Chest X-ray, AP view. Patient: 66 years old, sex F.
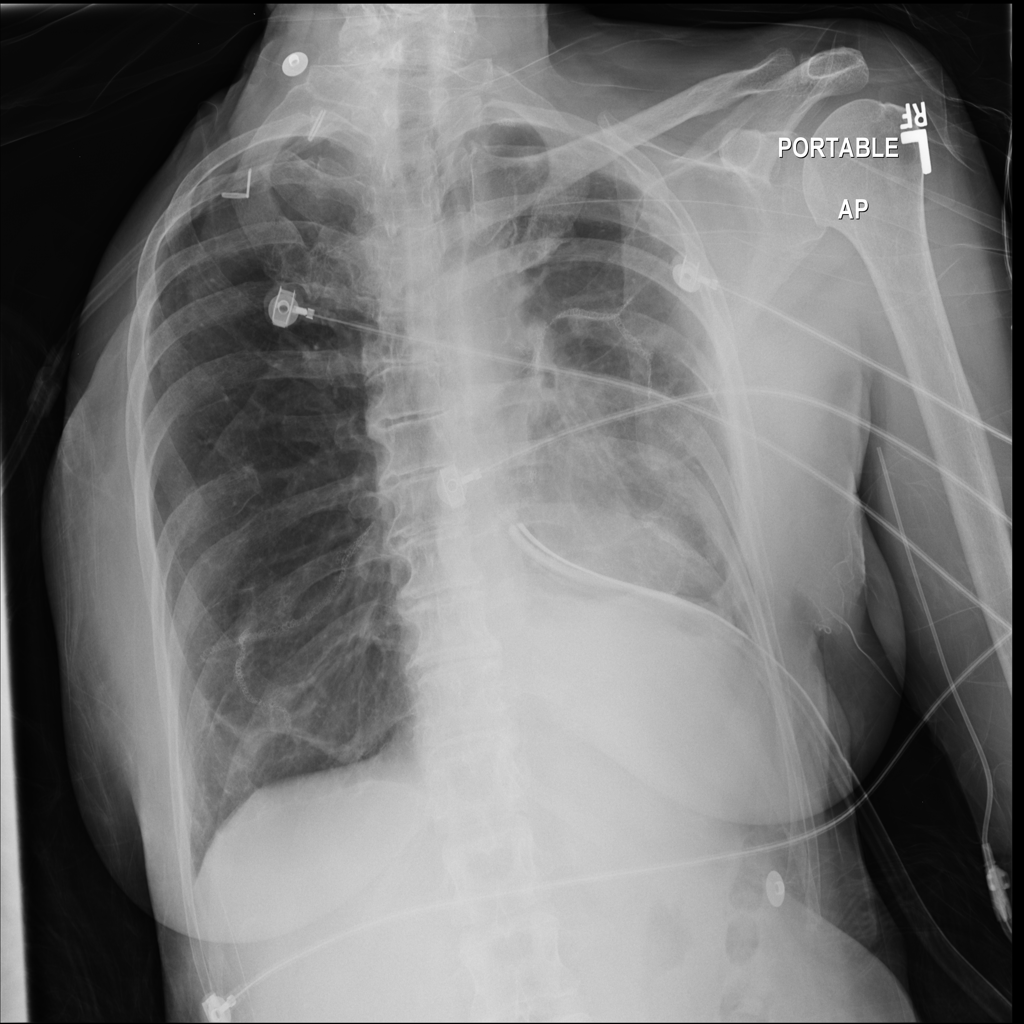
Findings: No Finding